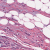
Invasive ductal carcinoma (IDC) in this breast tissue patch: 1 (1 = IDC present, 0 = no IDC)